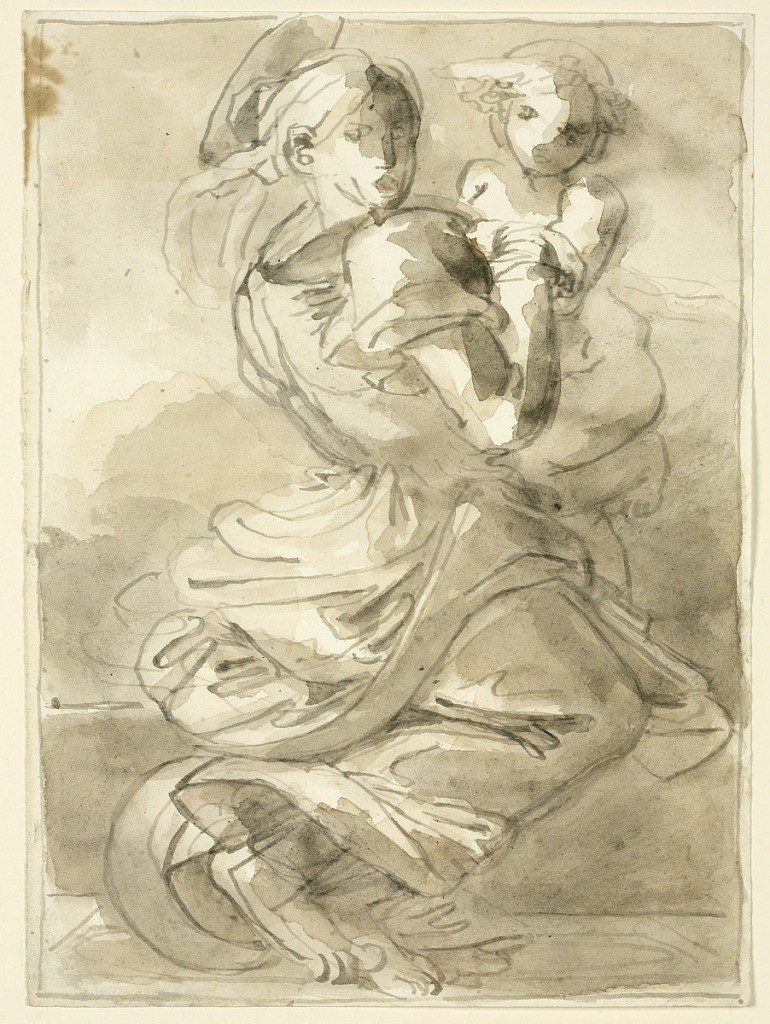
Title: The Virgin With the Child
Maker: Fortunato Duranti, Italian, 1787 - 1863
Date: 1825-1850
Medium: Brush and brown watercolor on paper
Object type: Drawing
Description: The Virgin is sitting, with the body seen in profile, turned toward right. The head is turned toward the right shoulder. The Child stands beside her, on a bank, the body turned toward her, the left leg raised. Framing line. The background irregularly bordered.